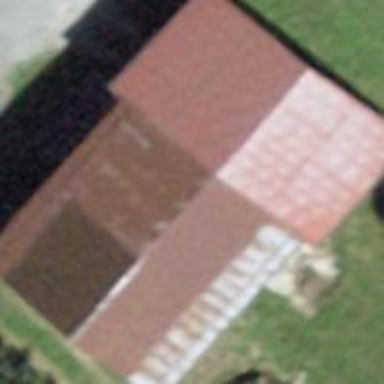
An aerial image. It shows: Building.